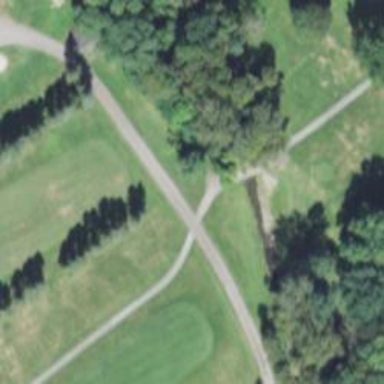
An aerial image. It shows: Service road on bridge for golf carts.